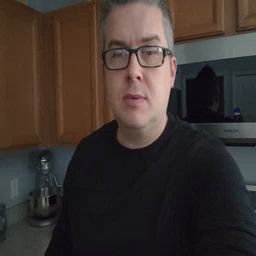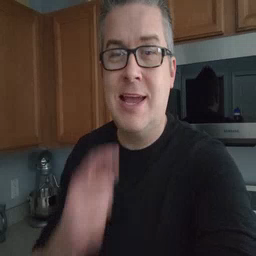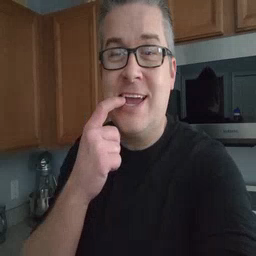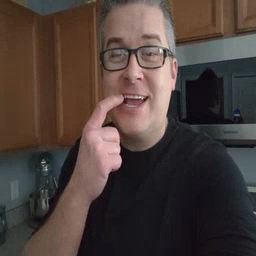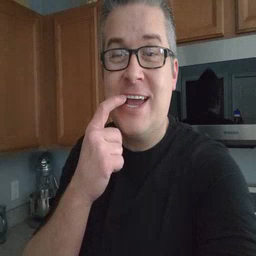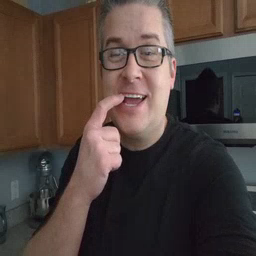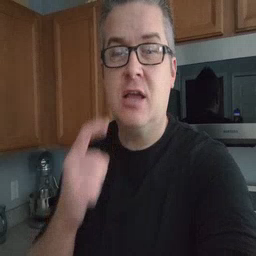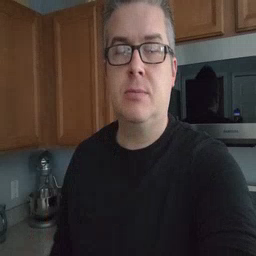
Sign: tooth